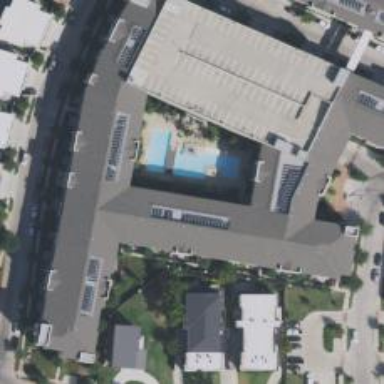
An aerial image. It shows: Multi-storey parking building.